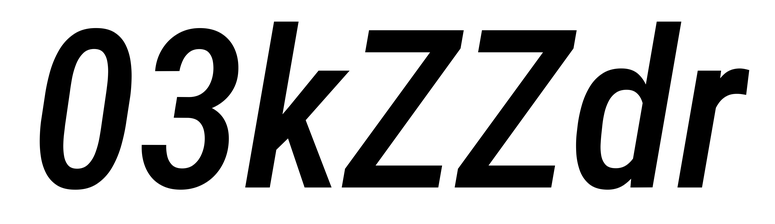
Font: Roboto-Italic_Condensed_Medium_Italic